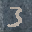
Label: 3